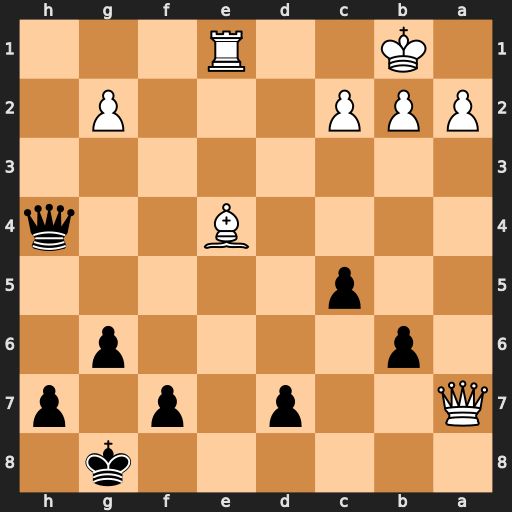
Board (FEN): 6k1/Q2p1p1p/1p4p1/2p5/4B2q/8/PPP3P1/1K2R3
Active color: b
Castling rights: -
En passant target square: -
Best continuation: Qxe1#